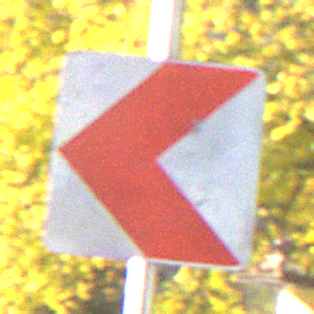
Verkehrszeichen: RichtungstafelnInKurvenKleinRechts
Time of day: SunriseSunset
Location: Outdoor (Urban)
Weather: PartlyCloudy
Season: Autumn
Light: Natural